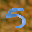
Label: 5